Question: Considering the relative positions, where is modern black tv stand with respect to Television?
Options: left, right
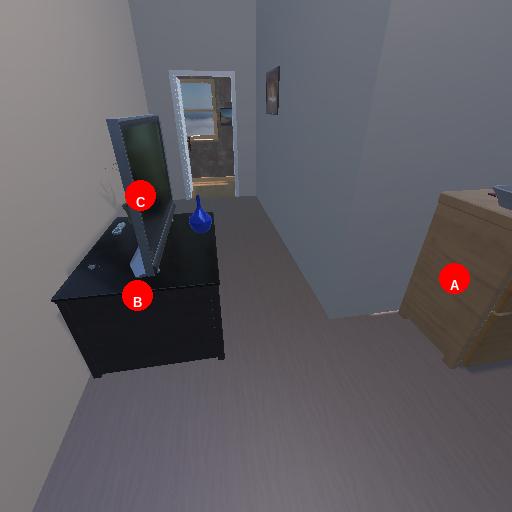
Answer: left